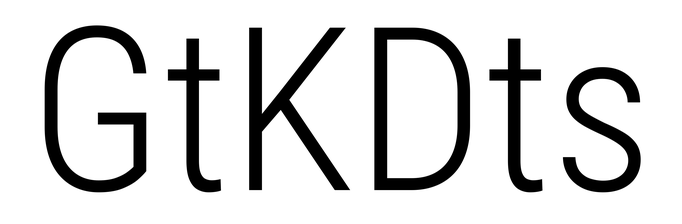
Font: Roboto_Condensed_Light